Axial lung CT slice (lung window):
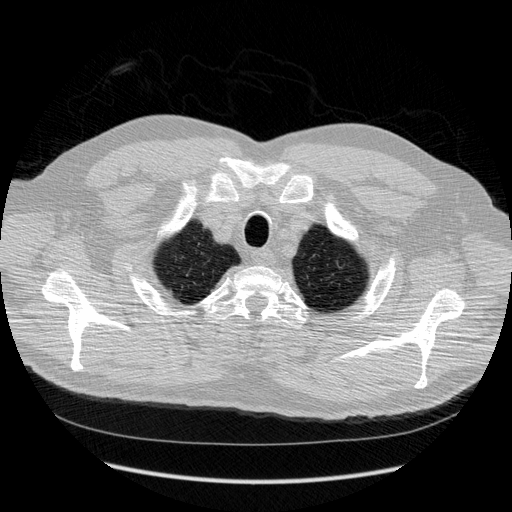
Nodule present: no